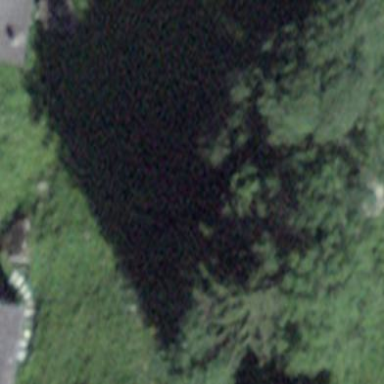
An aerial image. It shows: Forest area.